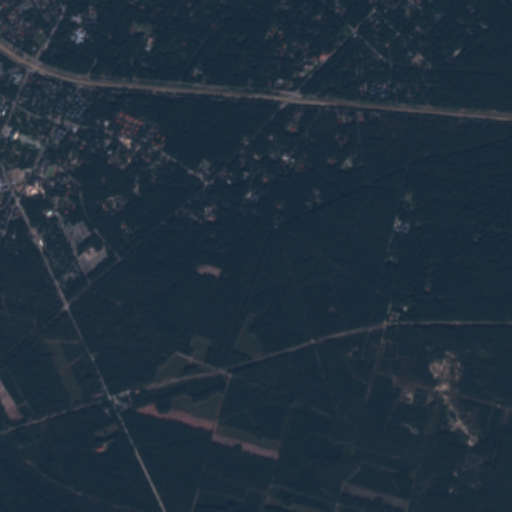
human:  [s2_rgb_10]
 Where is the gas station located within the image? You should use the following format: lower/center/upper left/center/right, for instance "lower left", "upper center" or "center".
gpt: The gas station is located in the upper left of the image.
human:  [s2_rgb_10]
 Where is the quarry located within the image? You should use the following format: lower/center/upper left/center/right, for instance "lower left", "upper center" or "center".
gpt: There is no quarry in the image.